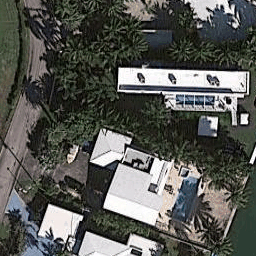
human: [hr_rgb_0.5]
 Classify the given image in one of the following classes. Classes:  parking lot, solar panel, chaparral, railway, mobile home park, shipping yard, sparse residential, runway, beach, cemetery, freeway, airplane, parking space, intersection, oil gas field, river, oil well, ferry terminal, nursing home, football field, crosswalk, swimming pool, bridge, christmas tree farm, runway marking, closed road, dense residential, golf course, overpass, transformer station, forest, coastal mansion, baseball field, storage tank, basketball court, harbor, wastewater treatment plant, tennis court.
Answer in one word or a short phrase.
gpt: coastal mansion